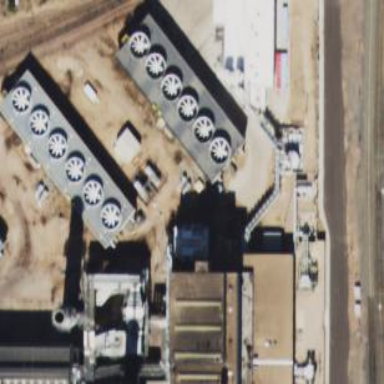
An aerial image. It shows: Industrial building used for cooling purposes.